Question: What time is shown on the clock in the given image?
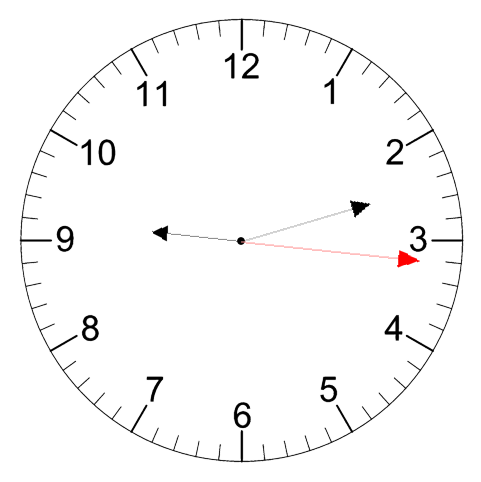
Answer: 09:12:16